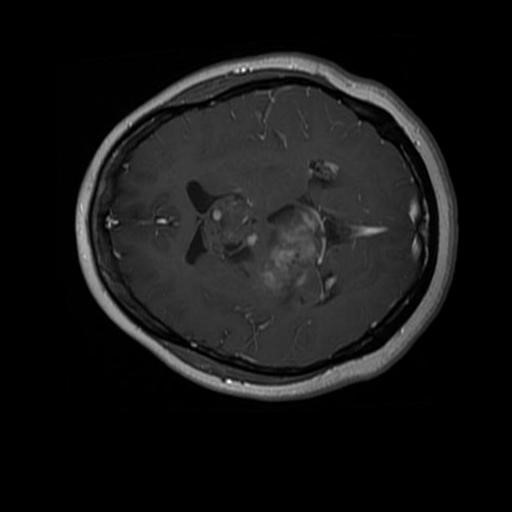
Label: brain_glioma